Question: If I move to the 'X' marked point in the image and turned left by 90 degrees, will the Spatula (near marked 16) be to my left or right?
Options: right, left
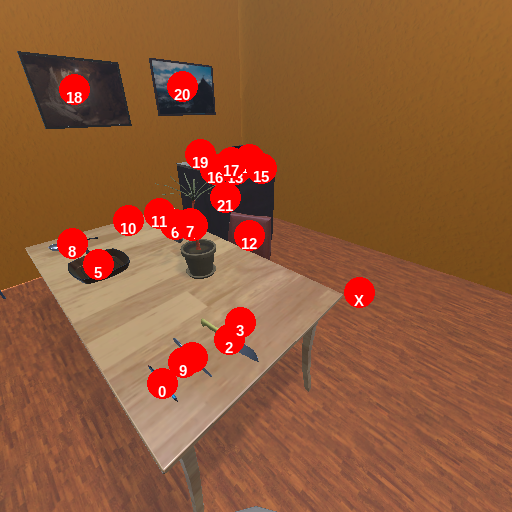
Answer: right